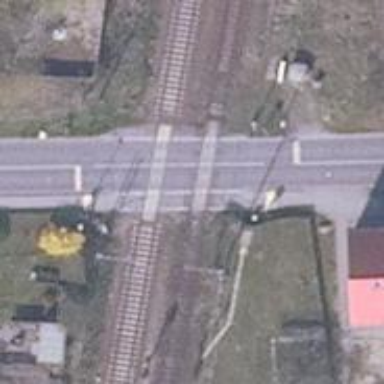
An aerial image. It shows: Railway level crossing.